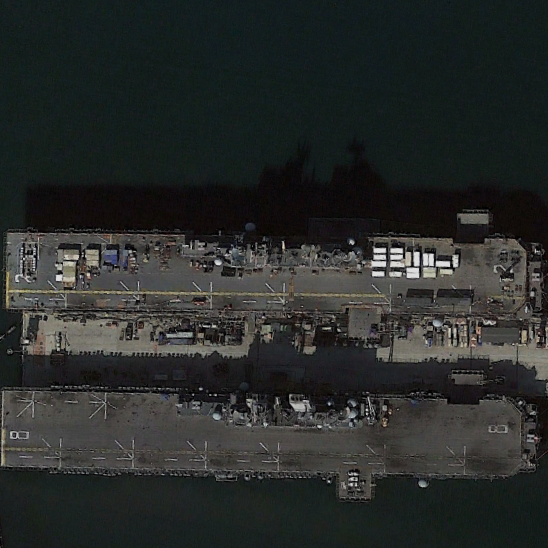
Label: assault